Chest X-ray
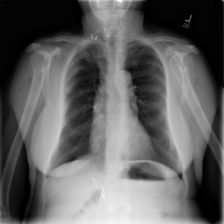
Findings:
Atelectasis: negative
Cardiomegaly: negative
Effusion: negative
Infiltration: negative
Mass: negative
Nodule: negative
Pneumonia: negative
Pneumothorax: negative
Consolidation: negative
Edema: negative
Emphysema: negative
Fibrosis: negative
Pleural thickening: negative
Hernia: negative